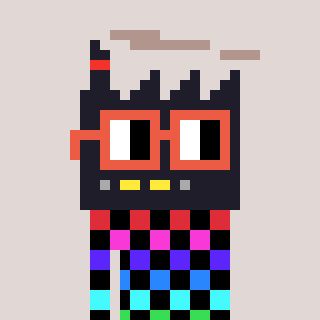
a pixel art character with square orange glasses, a factory-shaped head and a cold-colored body on a warm background